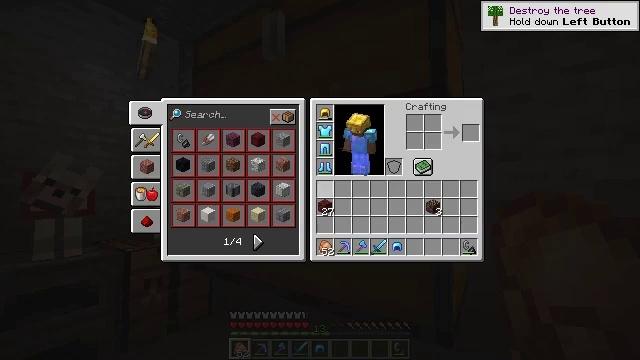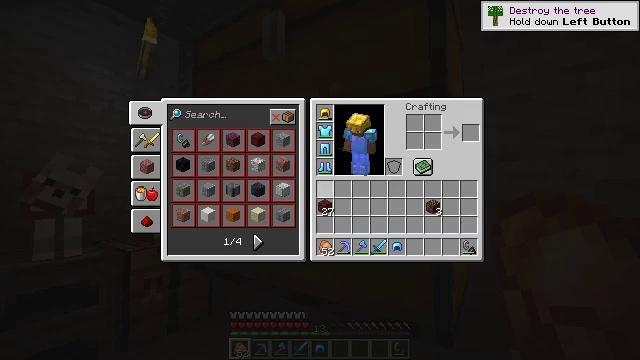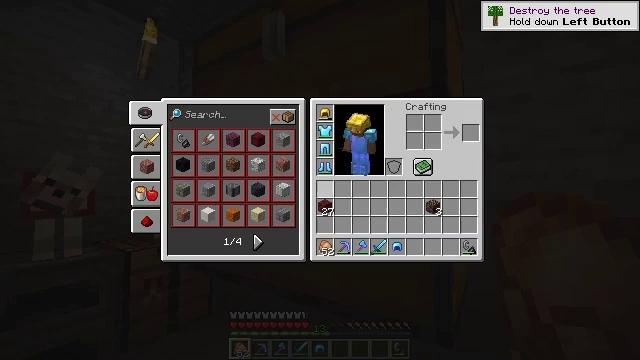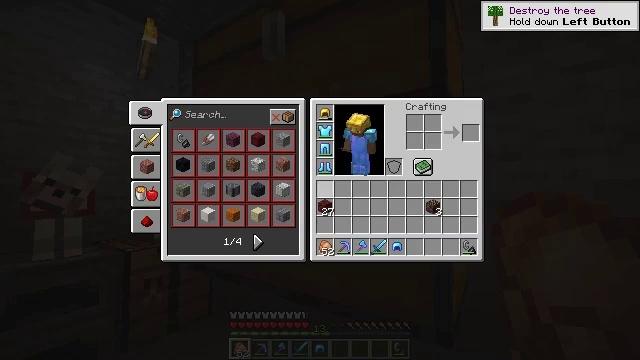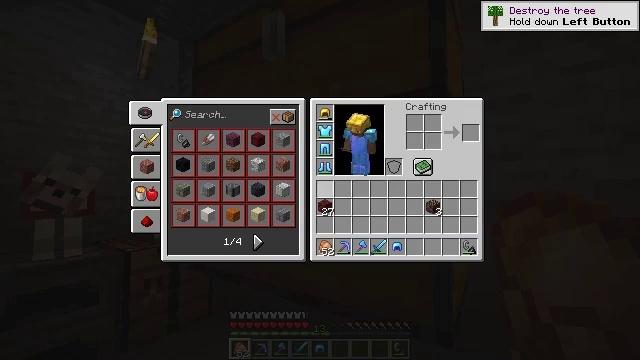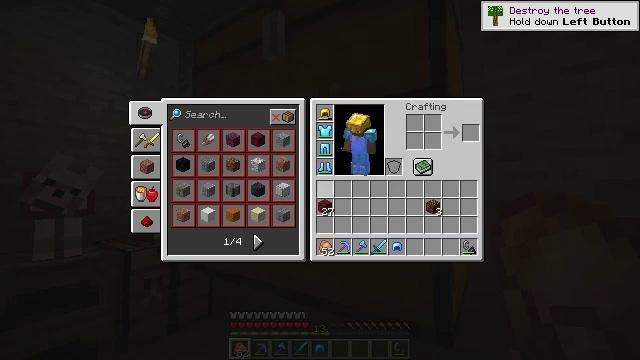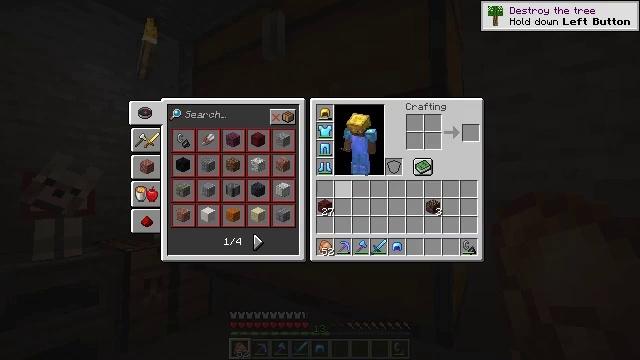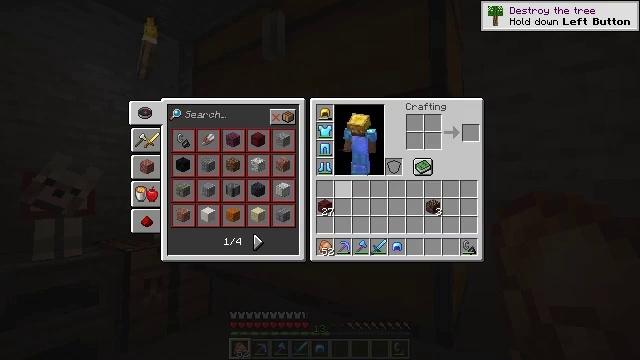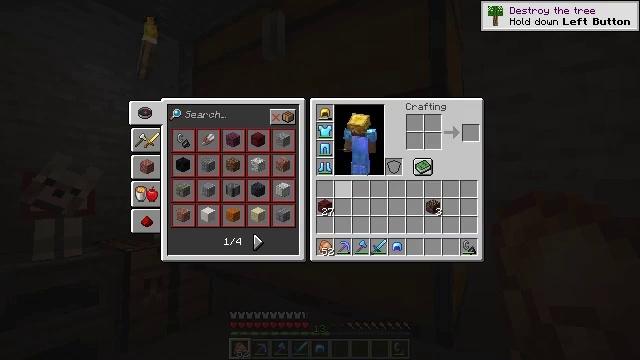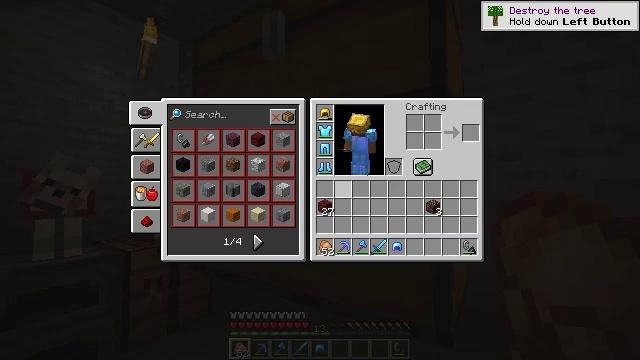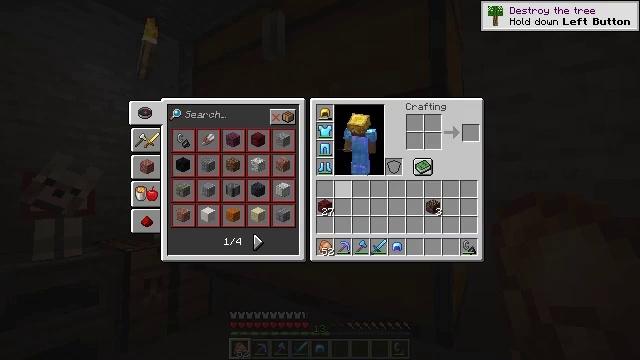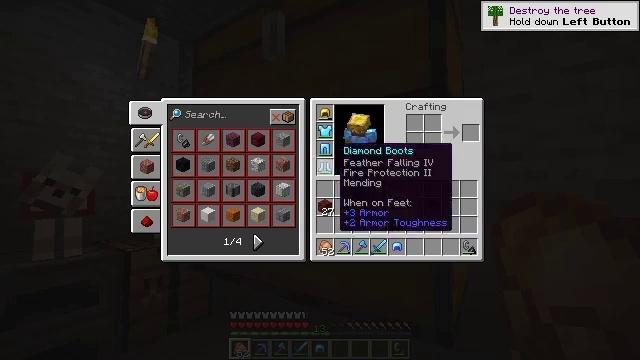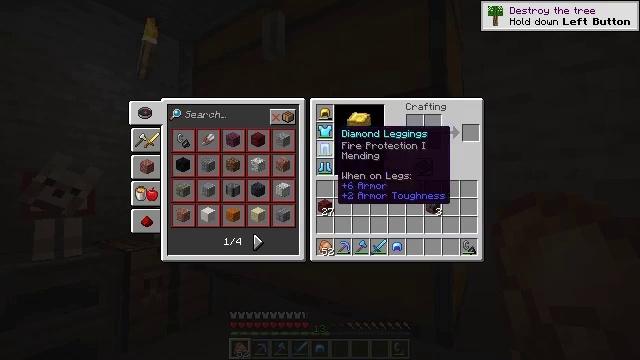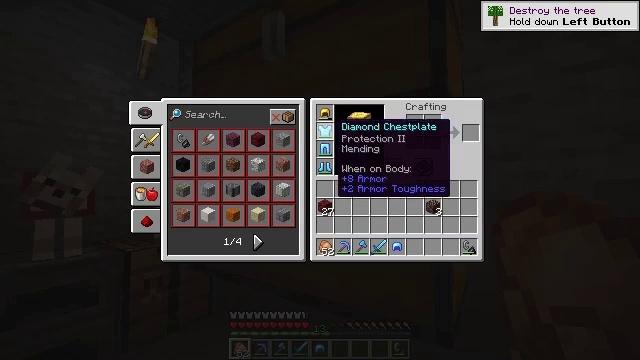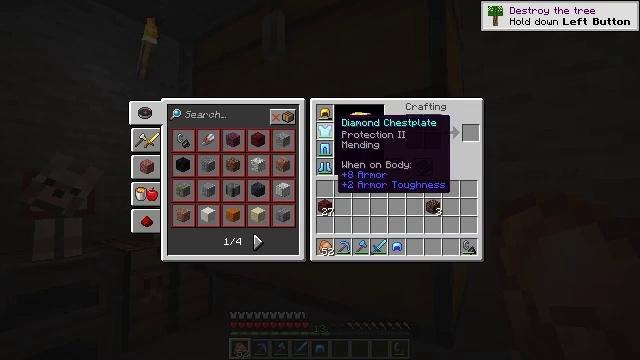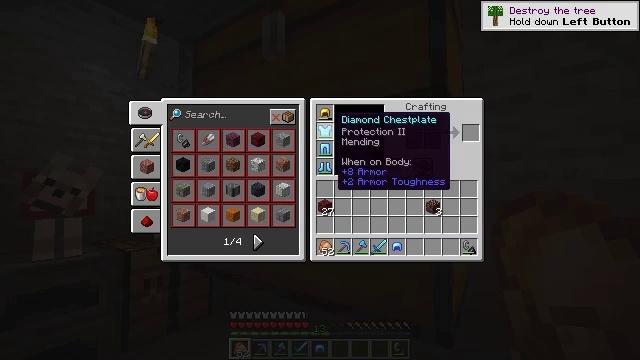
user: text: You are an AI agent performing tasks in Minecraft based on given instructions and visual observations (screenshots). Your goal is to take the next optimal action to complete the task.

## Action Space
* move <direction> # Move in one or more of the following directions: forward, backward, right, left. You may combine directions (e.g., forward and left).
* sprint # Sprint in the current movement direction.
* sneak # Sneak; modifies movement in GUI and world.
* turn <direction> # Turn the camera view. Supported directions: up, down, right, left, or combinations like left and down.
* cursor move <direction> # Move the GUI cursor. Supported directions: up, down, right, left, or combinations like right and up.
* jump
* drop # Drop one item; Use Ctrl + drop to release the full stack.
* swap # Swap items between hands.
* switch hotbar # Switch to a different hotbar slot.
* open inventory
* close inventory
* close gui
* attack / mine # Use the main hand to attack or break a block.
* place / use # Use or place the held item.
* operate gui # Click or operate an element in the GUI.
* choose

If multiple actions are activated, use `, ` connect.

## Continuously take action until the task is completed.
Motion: motion action
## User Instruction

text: Craft a netherite scrap.
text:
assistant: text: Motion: open inventory
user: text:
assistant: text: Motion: no_op
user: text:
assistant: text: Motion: no_op
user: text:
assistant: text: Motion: no_op
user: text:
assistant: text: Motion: turn right
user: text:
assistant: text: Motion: turn right
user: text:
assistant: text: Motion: no_op
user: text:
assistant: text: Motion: no_op
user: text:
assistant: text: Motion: no_op
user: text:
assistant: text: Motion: no_op
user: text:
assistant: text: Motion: turn up
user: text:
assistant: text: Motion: turn up
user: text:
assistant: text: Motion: turn up
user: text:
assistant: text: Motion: no_op
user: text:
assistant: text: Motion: no_op
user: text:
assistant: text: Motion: no_op
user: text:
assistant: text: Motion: sneak
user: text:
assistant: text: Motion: sneak
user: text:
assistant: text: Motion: sneak
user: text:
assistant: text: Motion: sneak
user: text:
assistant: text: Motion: sneak
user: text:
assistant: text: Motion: sneak
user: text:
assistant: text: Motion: sneak
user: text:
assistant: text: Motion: sneak, attack / mine
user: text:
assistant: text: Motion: sneak, attack / mine
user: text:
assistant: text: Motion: sneak
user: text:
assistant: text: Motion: sneak, turn right and down
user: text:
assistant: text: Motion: sneak, turn right and down
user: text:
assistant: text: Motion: sneak, turn right and down
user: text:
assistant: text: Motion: sneak, turn down